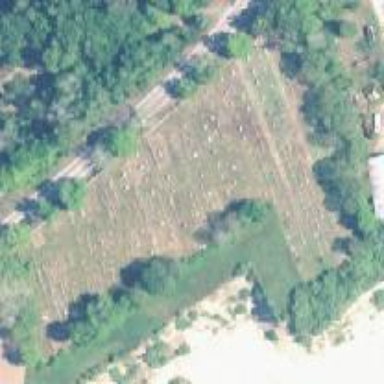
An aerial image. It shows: Cemetery.